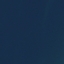
Label: SeaLake